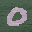
Label: 0